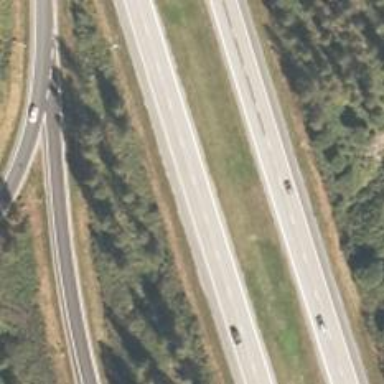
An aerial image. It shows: Motorway.